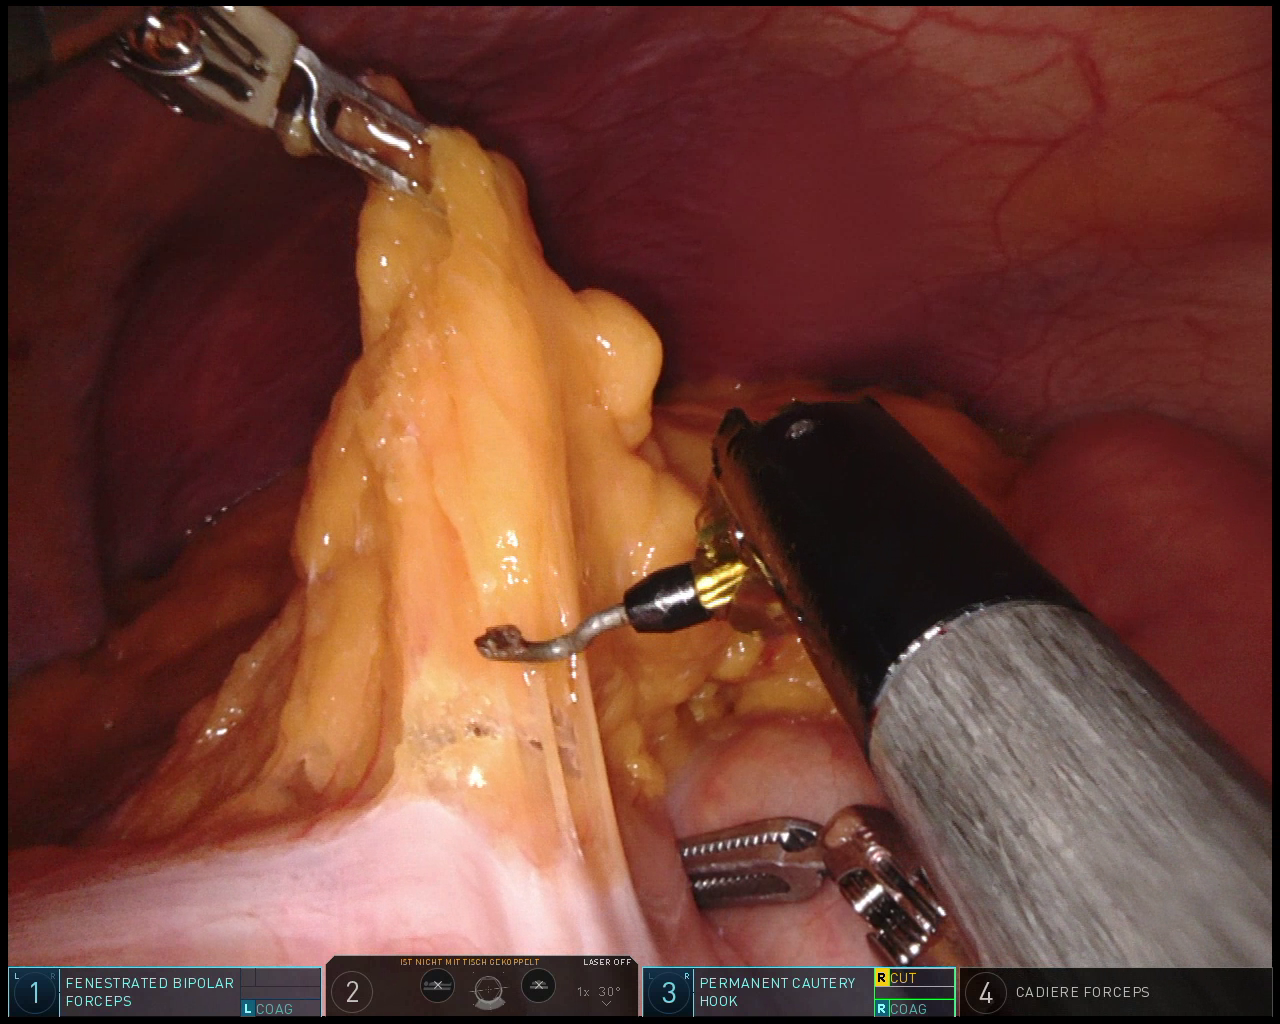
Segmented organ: colon
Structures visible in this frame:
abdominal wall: yes
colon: yes
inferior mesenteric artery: no
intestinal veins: no
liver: no
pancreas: no
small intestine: no
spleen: no
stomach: no
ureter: no
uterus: no
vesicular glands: no